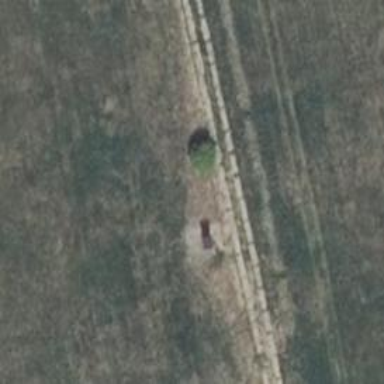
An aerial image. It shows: Hunting stand.